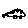
Label: car